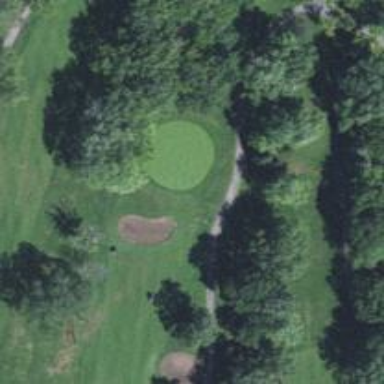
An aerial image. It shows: View of golf hole.